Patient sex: M
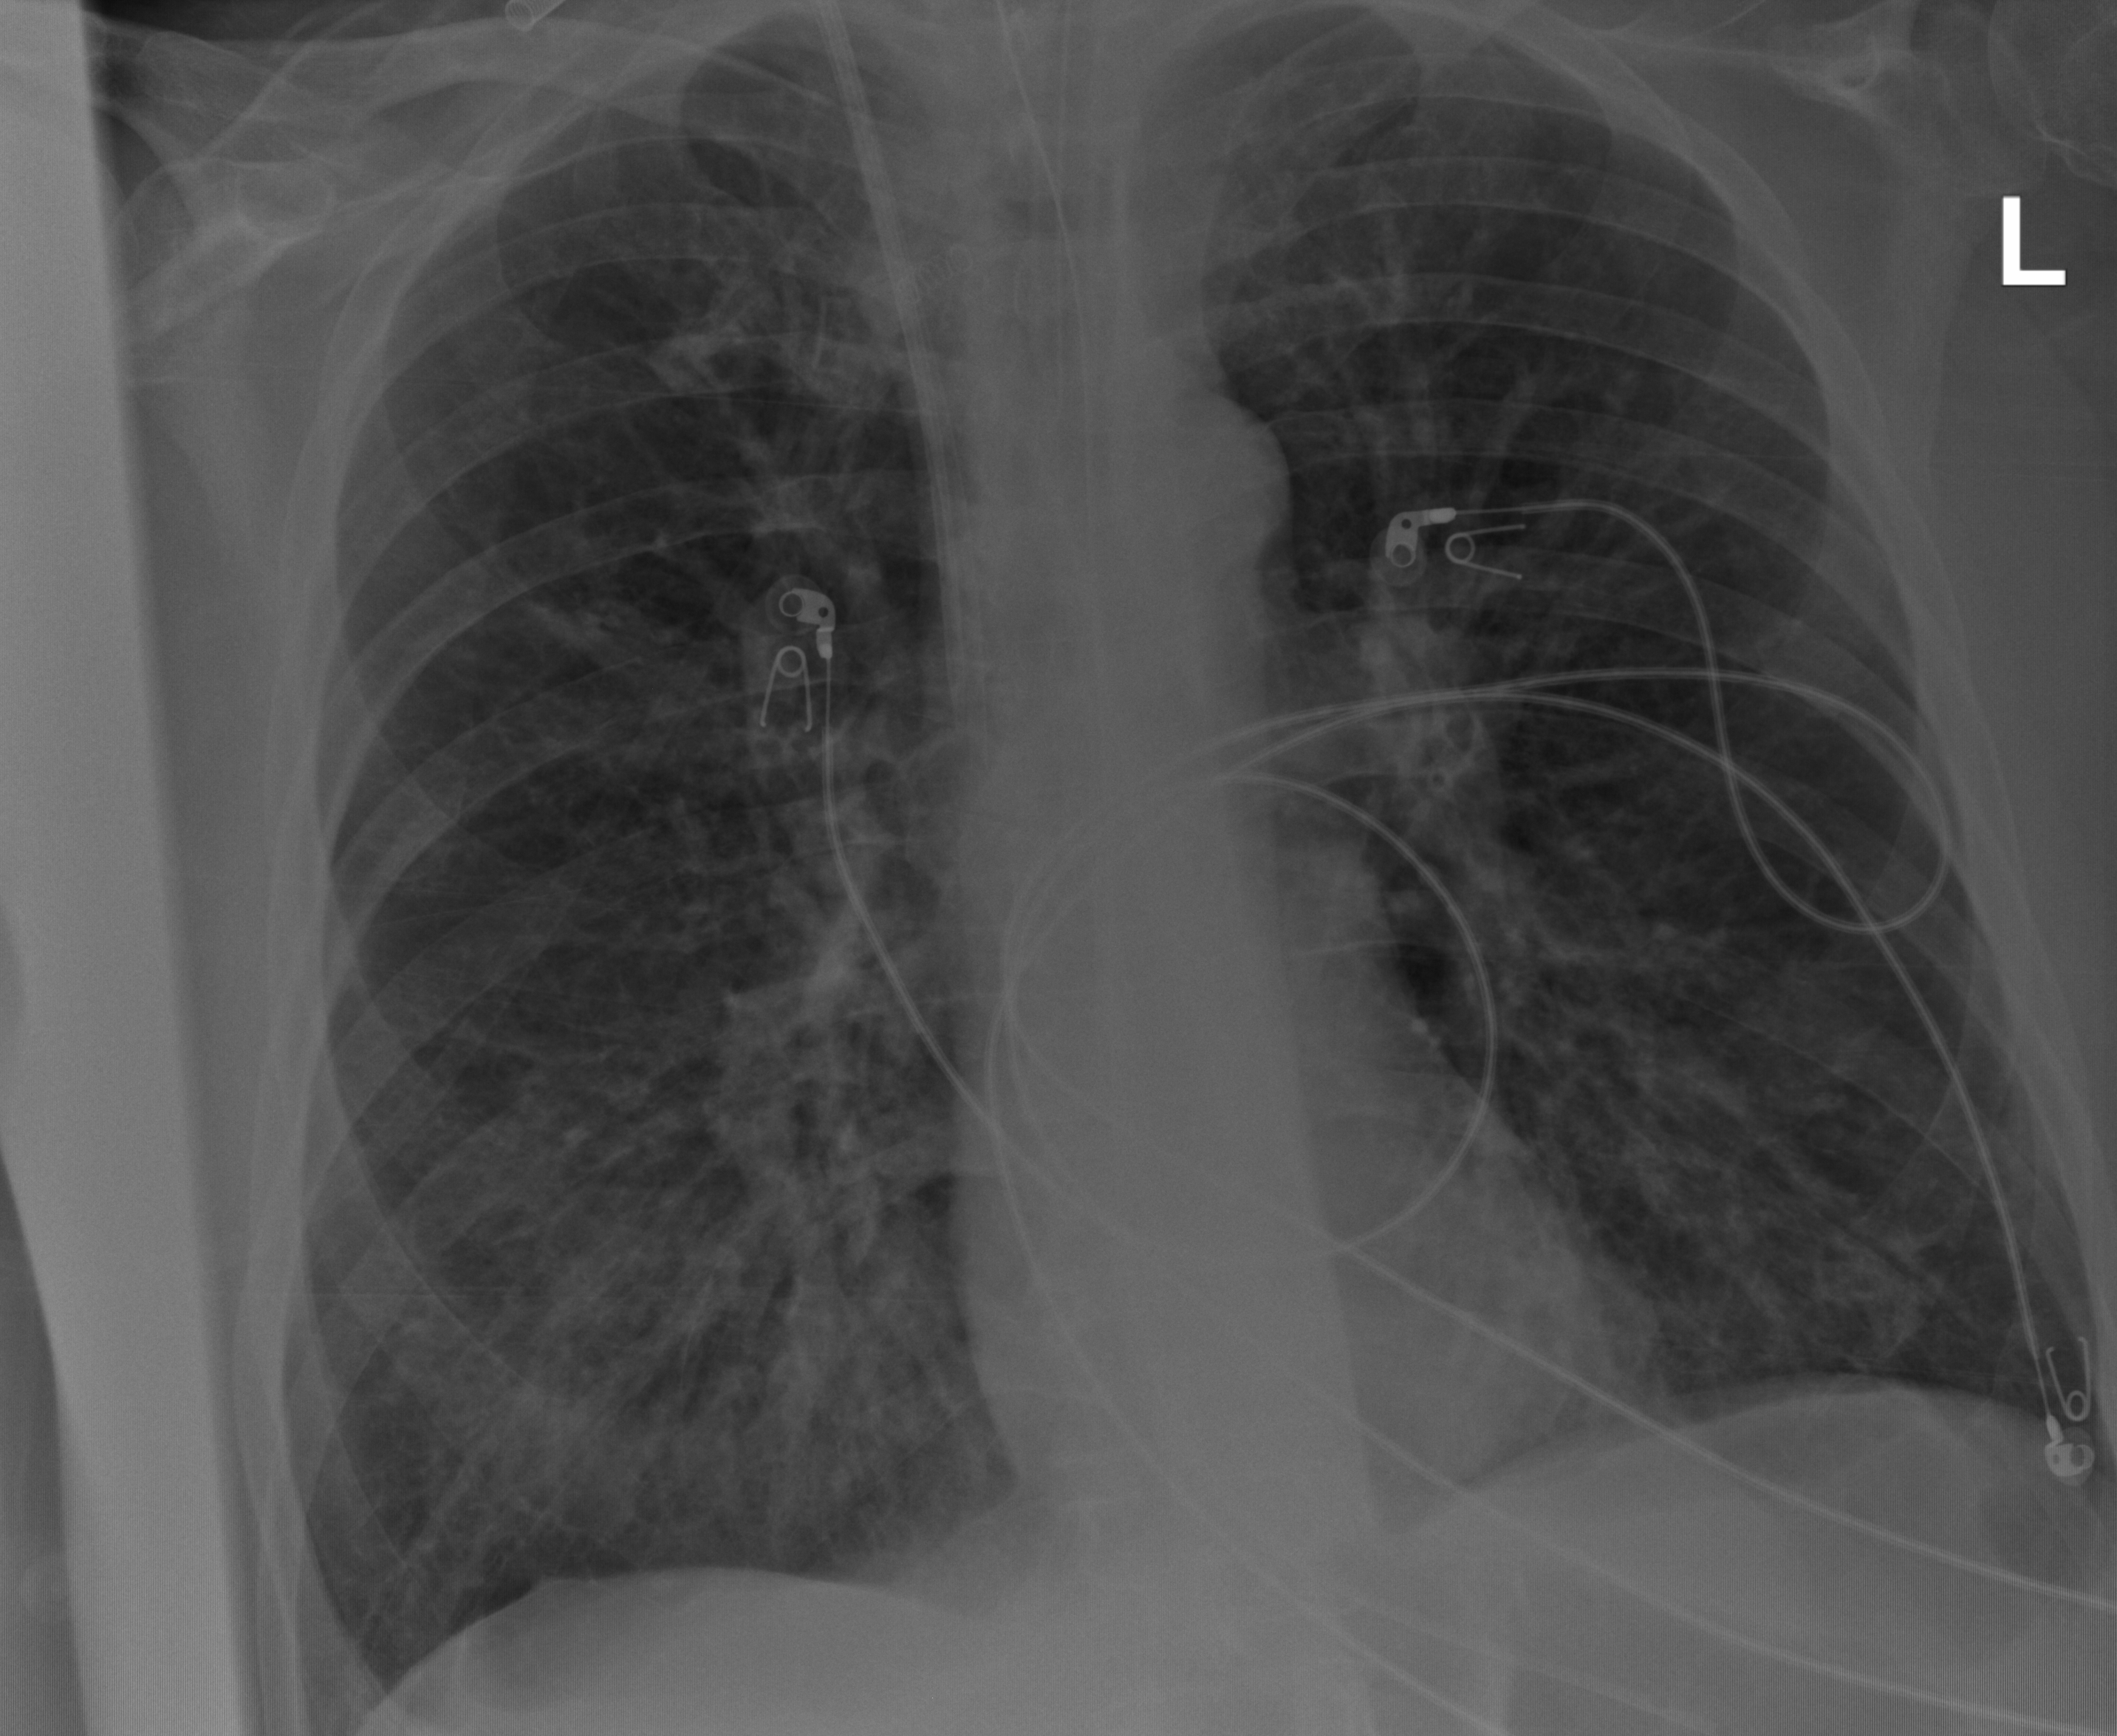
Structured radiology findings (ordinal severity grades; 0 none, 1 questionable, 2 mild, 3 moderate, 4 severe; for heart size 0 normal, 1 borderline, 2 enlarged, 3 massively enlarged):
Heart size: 0
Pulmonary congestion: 0
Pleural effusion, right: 0
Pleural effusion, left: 0
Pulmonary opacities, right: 2
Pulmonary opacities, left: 0
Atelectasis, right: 2
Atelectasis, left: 0